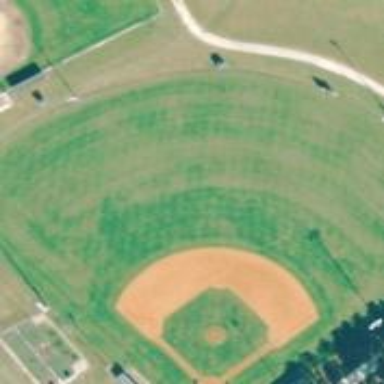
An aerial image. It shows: Baseball pitch for leisure land activities.